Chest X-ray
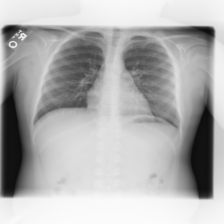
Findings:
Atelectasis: negative
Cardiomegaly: negative
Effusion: negative
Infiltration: negative
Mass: negative
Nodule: negative
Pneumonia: negative
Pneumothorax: negative
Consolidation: negative
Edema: negative
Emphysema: negative
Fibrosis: negative
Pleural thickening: negative
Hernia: negative